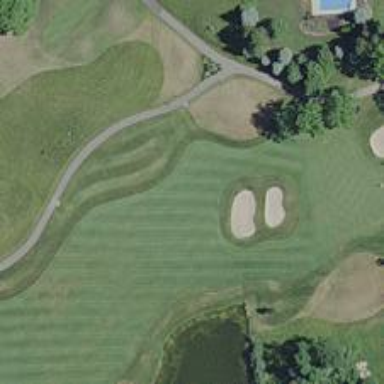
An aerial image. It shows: View of golf hole.